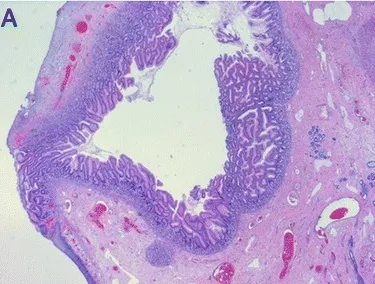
Histopathology. Histopathological examination identified several cystic structures lined with either squamous or columnar epithelium, gastric type, surrounded by fibroconnective and muscular stroma (a, b).
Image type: pathology (h&e)